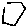
Label: hexagon